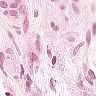
Metastatic tissue present: yes